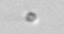
Label: nanoplankton_mix